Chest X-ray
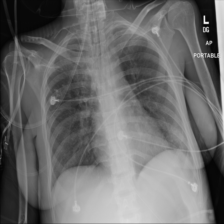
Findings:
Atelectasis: negative
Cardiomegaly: negative
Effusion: negative
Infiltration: positive
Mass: positive
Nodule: negative
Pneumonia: negative
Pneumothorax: negative
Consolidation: negative
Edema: negative
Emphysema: negative
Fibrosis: negative
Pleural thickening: negative
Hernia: negative